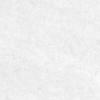
Label: no_change